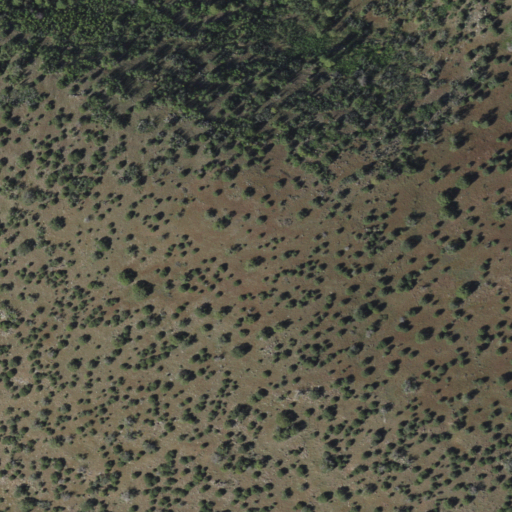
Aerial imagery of mountain in Arizona named Horse Knoll containing evergreen forest and shrub